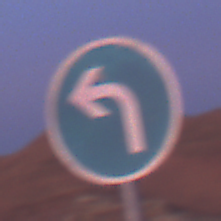
Verkehrszeichen: VorgeschriebeneFahrtrichtungLinks
Umgebung: Outdoor, Nature
Tageszeit: Dawn
Wetter: PartlyCloudy
Licht: Natural
Jahreszeit: NotSpecified
Kontrast: MediumContrast